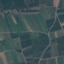
Label: PermanentCrop